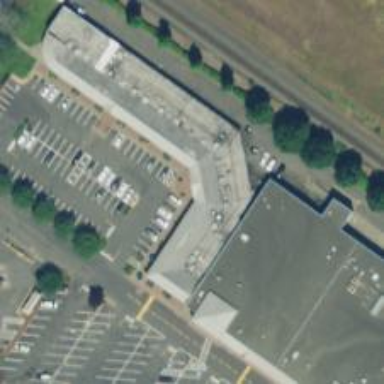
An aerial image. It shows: Post office.